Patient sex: M
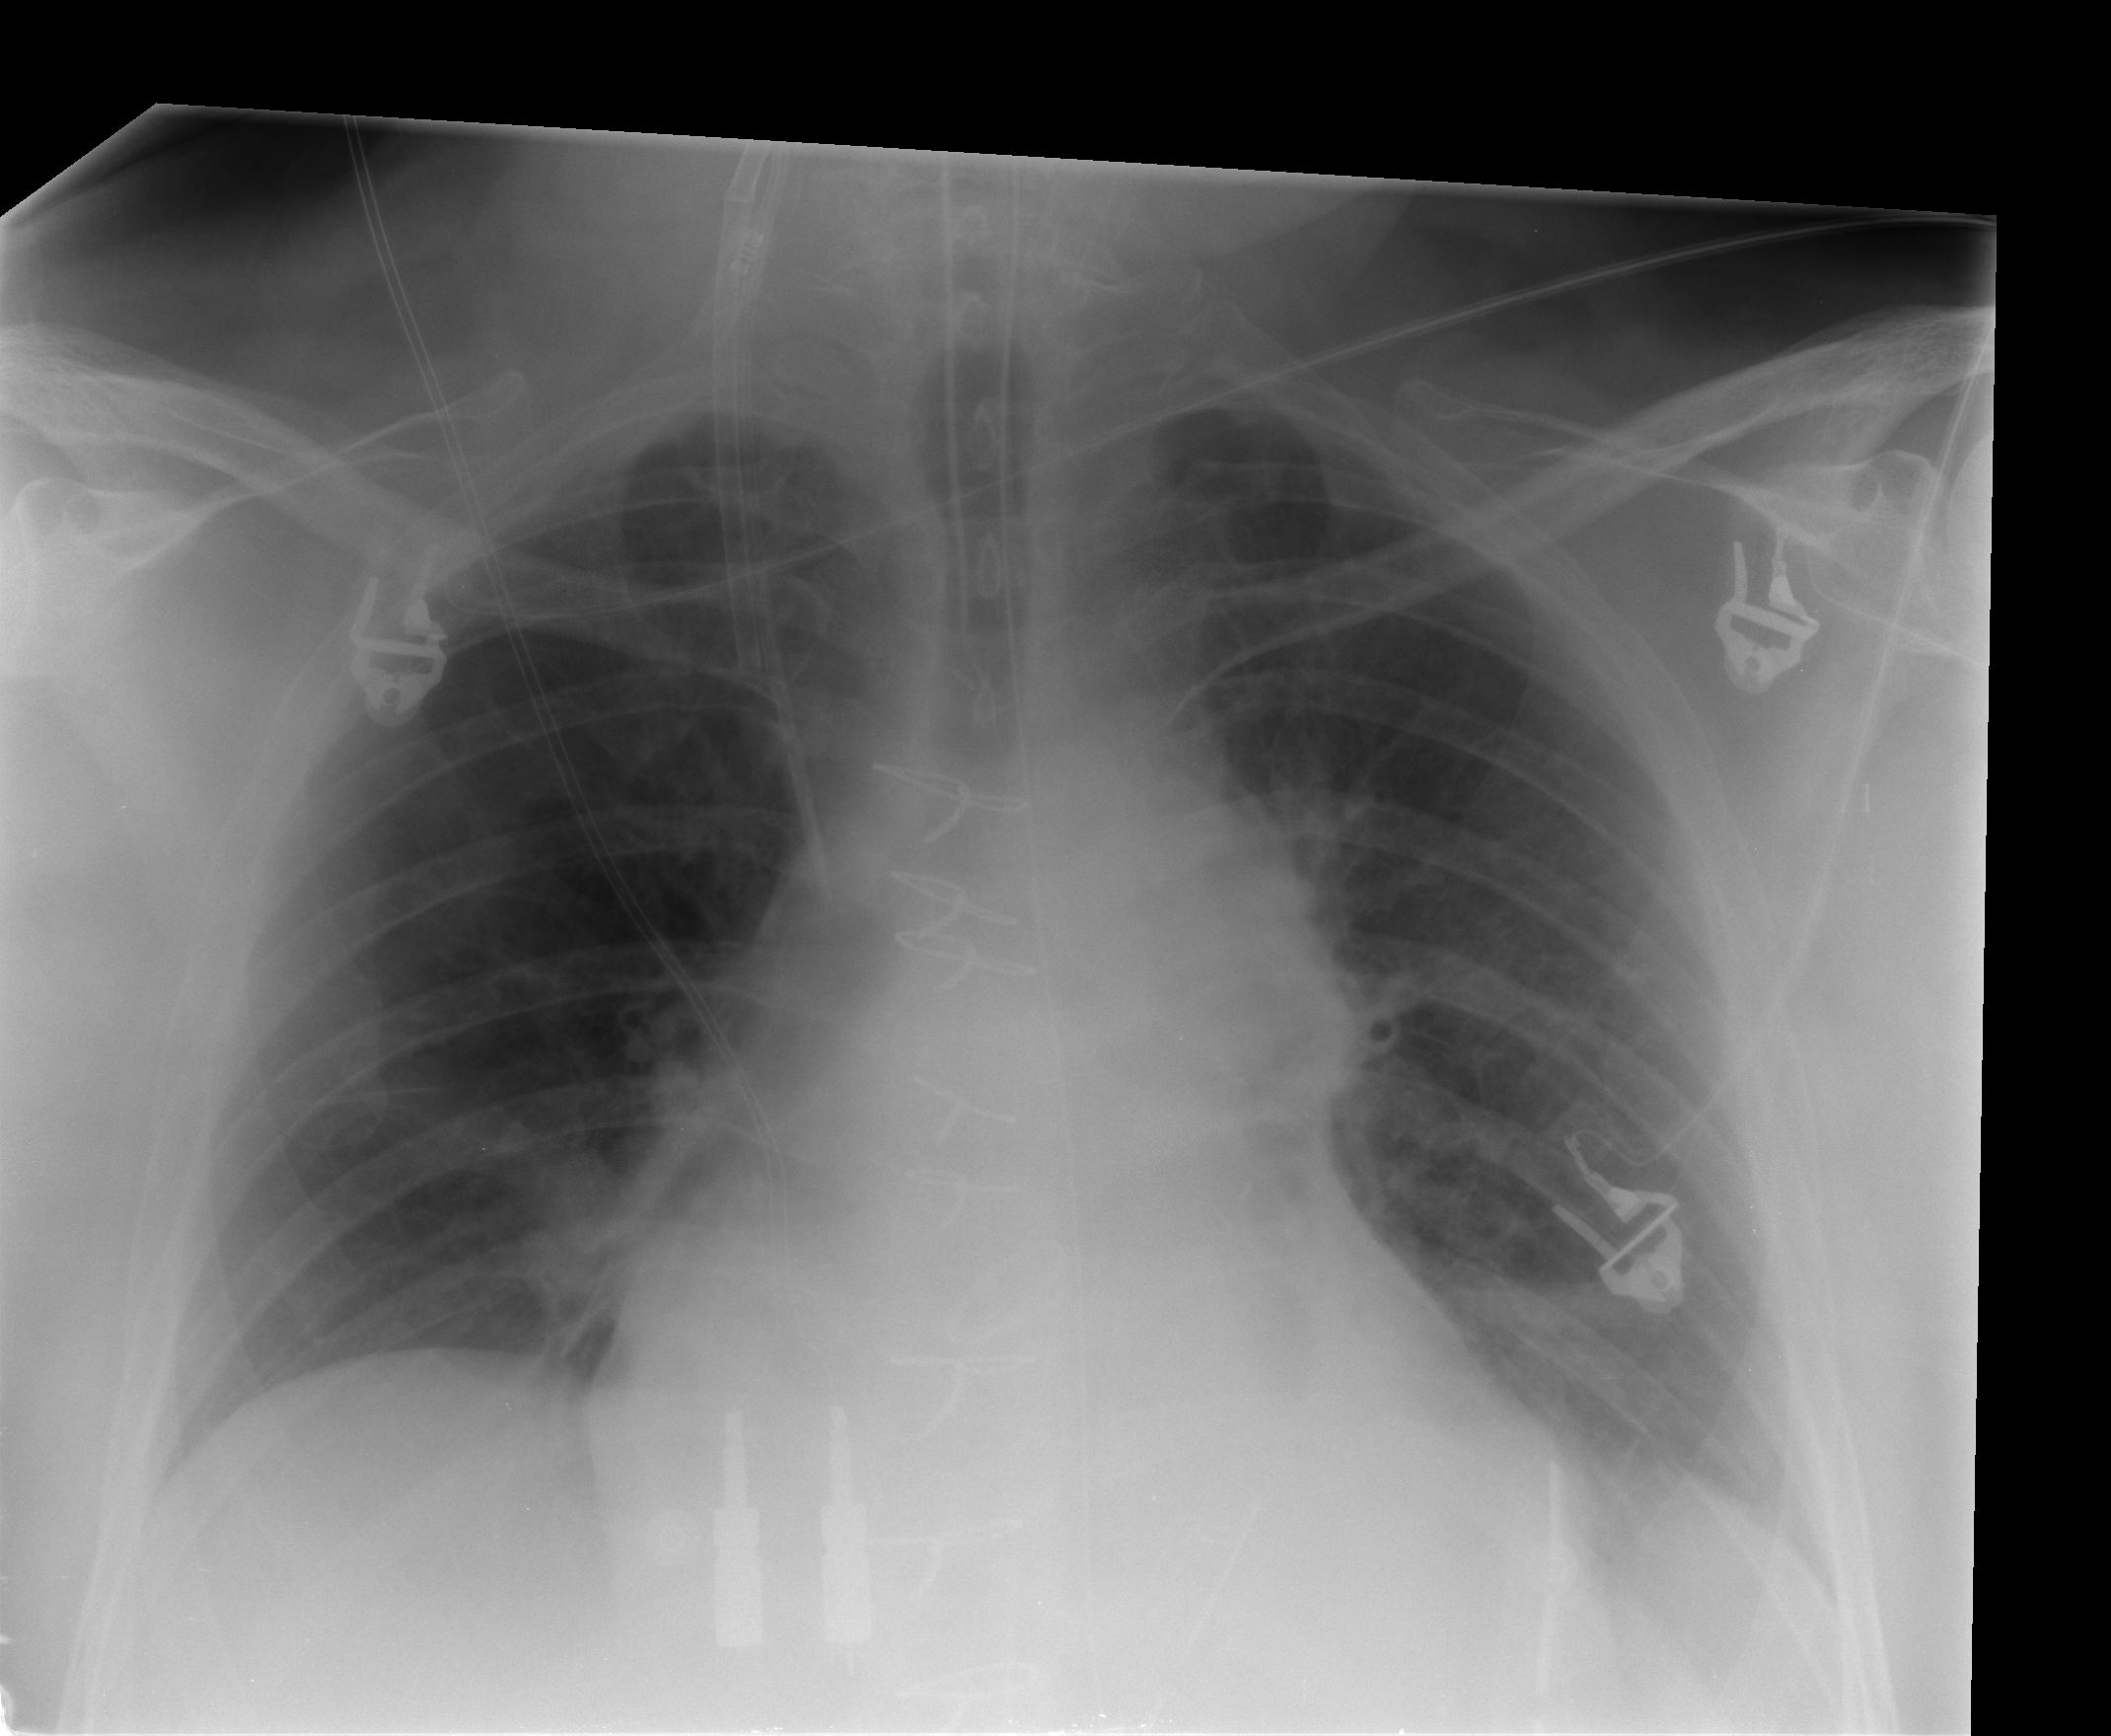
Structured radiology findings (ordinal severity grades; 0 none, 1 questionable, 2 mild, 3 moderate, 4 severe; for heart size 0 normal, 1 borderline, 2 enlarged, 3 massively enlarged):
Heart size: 2
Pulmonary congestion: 0
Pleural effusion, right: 0
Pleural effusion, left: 0
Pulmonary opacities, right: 0
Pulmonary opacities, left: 0
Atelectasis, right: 0
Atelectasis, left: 2